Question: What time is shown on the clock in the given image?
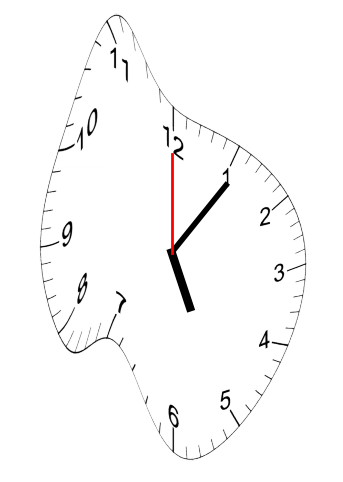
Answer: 05:06:00